Question:
i want to create this effect using css, can you see the big box with the title and the blog post, and little box with the date on it and the number of comments on it. its been puzzling me, an example would be great thanks guys :))
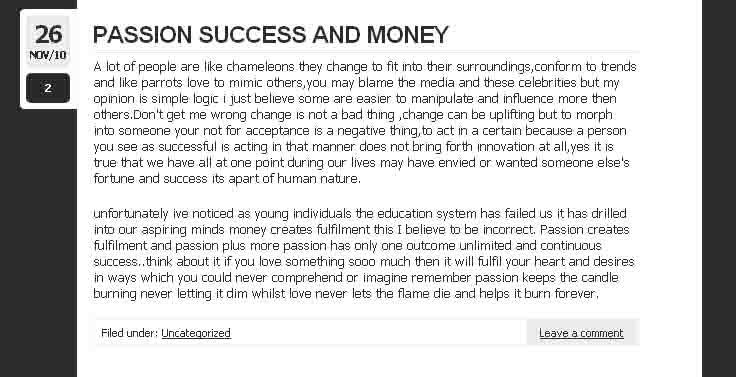
Answer: In the HTML just create two separate divs, one for the details and the other for the content.
'''
<div class="post">
<div class="post_details">
<div class="post_date">
<div class="post_day">26</div>
<div class="post_month">NOV/10</div>
</div>
<div class="post_comments">2</div>
</div>
<div class="post_text">
<div class="post_title">PASSION SUCCESS AND MONEY</div>
<div class="post_title">A lot of people...</div>
</div>
</div>
'''
With the CSS you could float them both left or absolute position the details box off to the side.
'''
.post { clear:both; width:600px; }
.post_details { float:left; width:53px; height:93px; background:#fff; }
.post_date { width:48px; background:#ddd; }
.post_month { width:48px; background:#666; }
.post_text { float:left; width:545px; background:#fff; }
'''